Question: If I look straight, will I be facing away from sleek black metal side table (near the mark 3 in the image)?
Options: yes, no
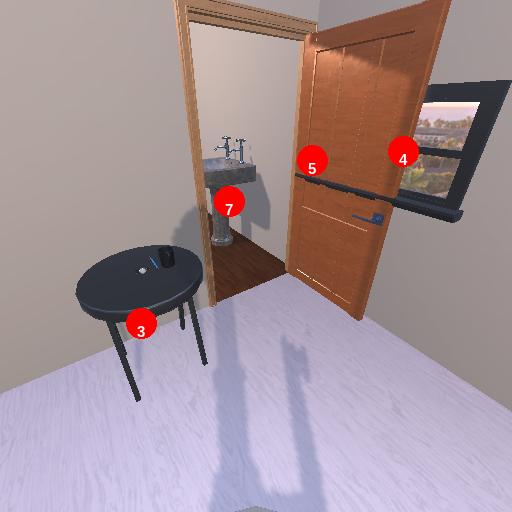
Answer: yes